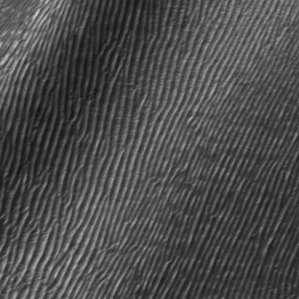
Label: frost